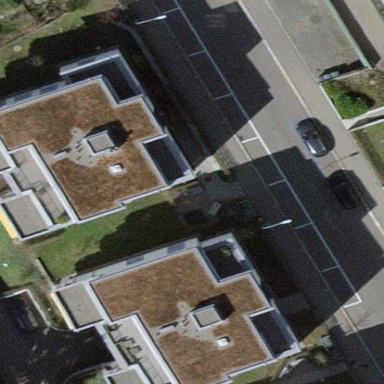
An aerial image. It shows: The building has flat roof oriented across. The roof is major part of the building.